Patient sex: F
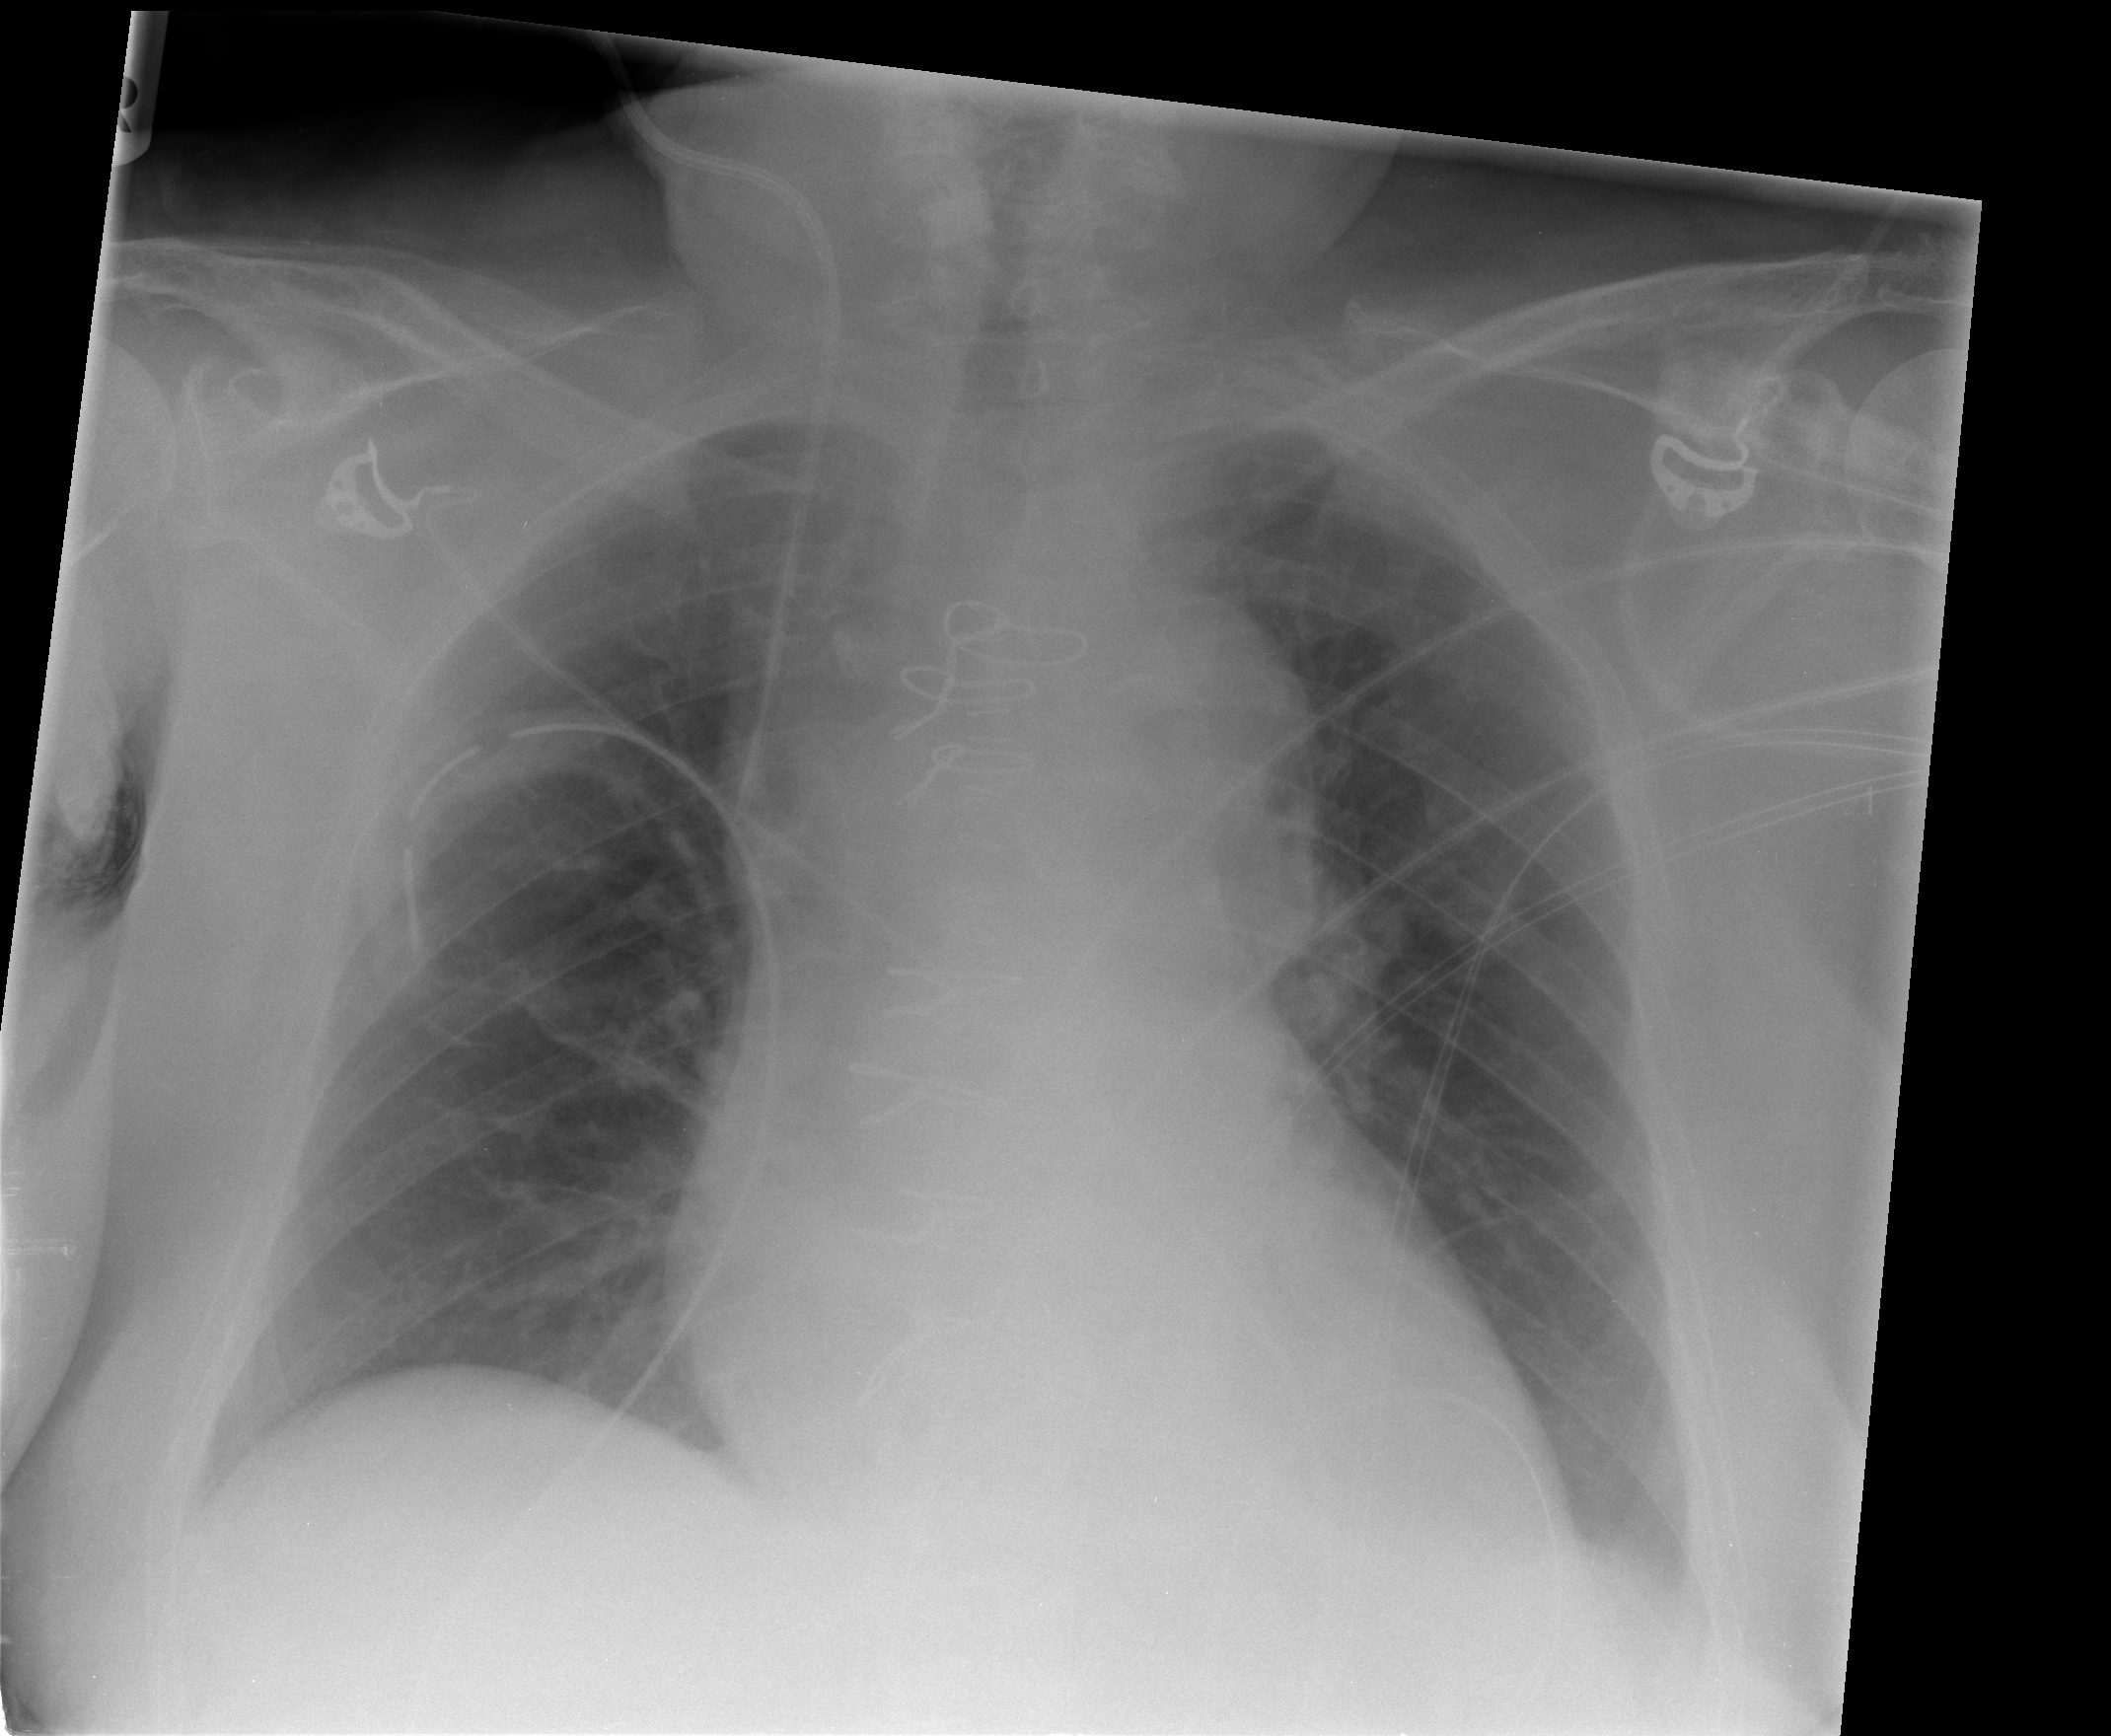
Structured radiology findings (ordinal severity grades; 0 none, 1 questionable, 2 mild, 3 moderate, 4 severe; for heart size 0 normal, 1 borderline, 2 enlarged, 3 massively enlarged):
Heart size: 2
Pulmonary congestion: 0
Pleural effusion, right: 0
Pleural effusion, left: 1
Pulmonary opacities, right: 0
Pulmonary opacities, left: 0
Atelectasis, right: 0
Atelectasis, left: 1